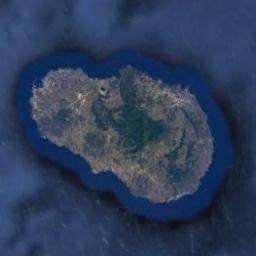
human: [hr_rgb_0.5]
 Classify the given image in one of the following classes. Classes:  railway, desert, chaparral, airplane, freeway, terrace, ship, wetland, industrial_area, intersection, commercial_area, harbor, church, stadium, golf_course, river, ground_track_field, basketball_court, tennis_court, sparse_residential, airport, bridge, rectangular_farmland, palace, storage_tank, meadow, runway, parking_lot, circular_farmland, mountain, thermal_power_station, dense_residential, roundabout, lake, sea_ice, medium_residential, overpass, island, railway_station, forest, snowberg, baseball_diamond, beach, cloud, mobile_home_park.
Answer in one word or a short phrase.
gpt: island